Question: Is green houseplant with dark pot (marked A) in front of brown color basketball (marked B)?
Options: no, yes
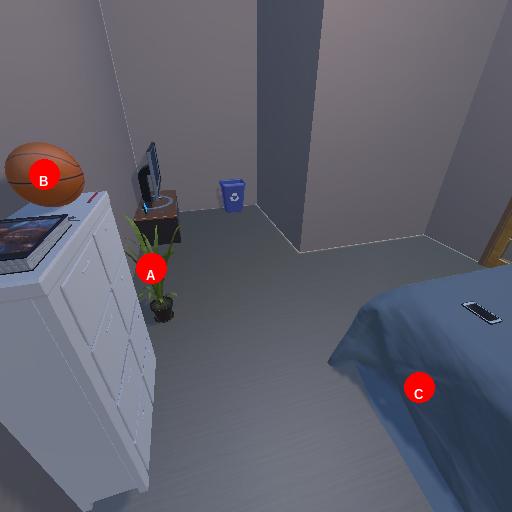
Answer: no